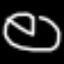
Label: clock